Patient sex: F
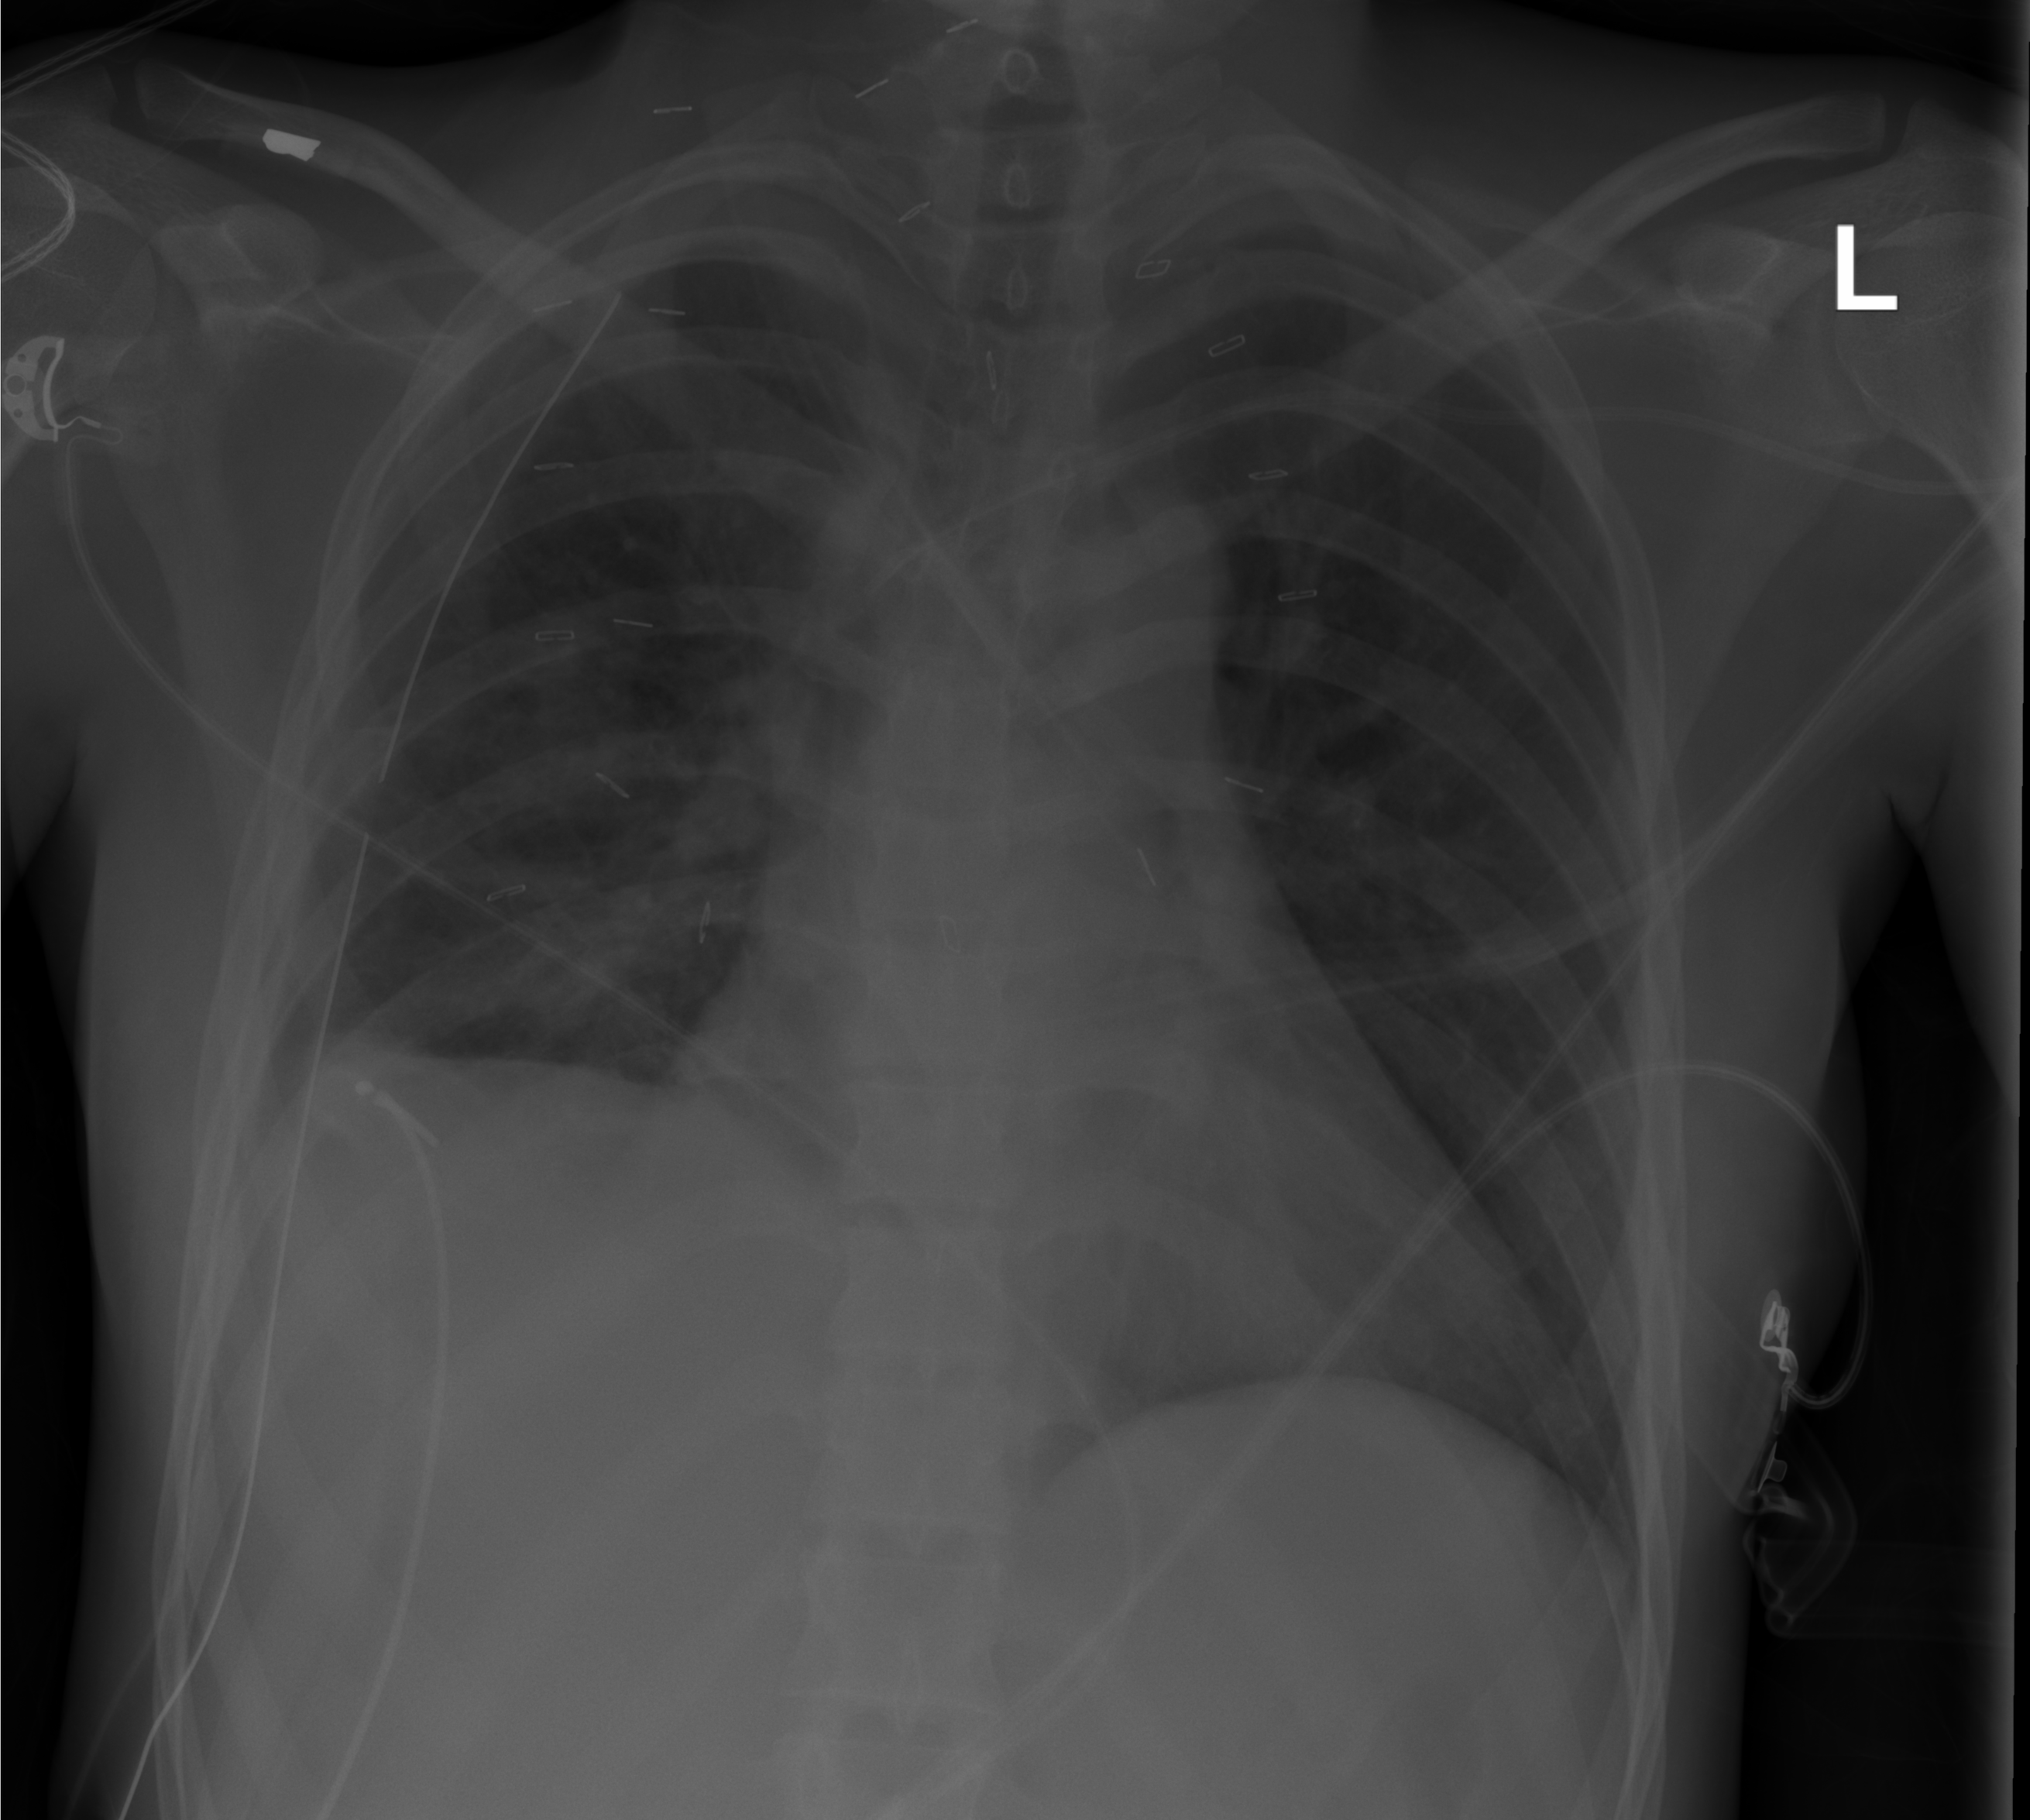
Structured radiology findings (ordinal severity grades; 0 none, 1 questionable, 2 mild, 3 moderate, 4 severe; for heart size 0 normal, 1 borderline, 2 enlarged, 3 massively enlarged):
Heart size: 1
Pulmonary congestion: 0
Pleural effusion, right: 2
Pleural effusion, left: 0
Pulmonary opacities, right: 2
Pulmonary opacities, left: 0
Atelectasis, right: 2
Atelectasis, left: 0